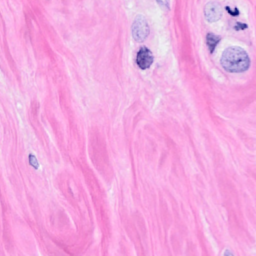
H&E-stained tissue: Breast